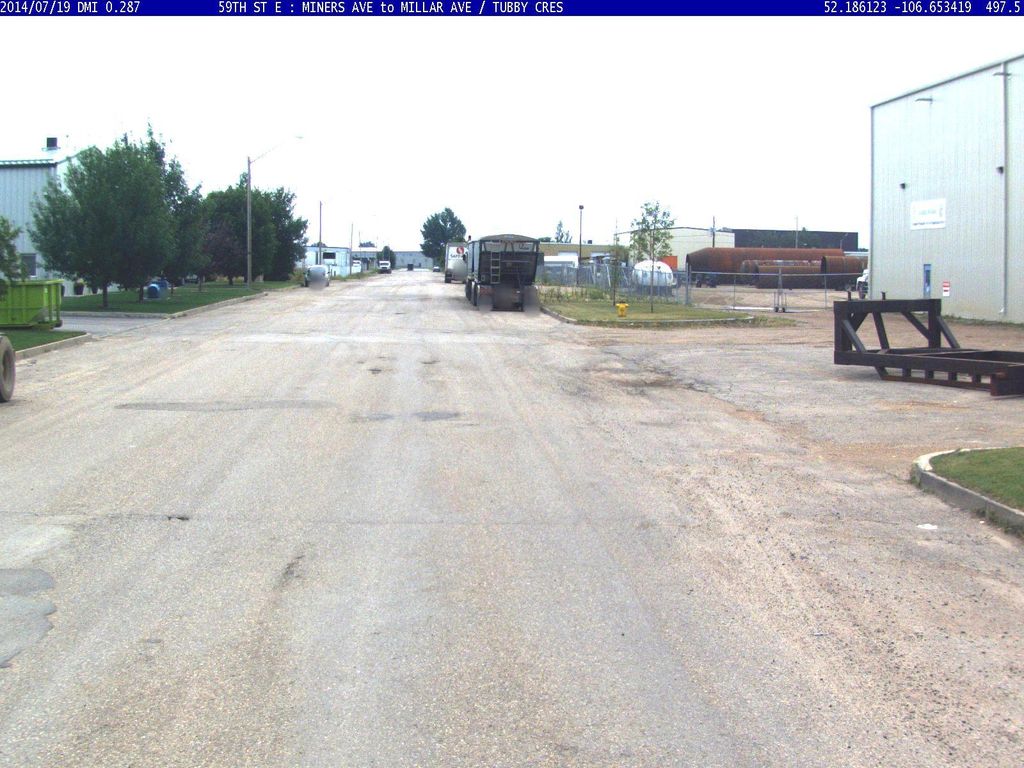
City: saskatoon